Aerial crown-view tile of a tropical tree (Barro Colorado Island, Panama), acquired 20250124:
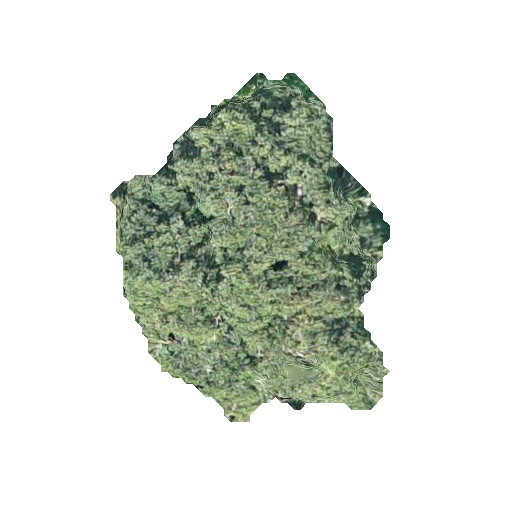
Species: Astronium graveolens
GBIF accepted scientific name: Astronium graveolens
Crown area: 99.633 m²